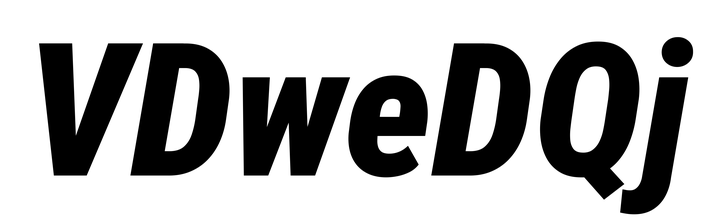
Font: Roboto-Italic_Condensed_Black_Italic